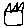
Label: house